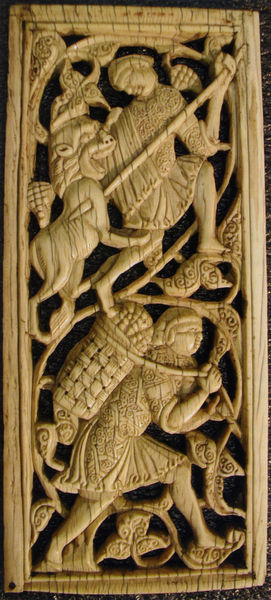
Titel: Elfenbeintafel, fatimidisch, aus Ägypten
Standort: Florenz
Institution: Museo Nazionale del Bargello
Schlagwörter: blätter, kampf, kämpfer, mann, wolf, wunde, menschen, bewegung, braun, holz, kleid, männer, rücken, schwarz, weiss, tier, beige, muster, ornament, rock, gesichter, rahmen, tragen, flach, gitter, gewänder, personen, blatt, pflanzen, locken, arbeit, affe, ranken, skulptur, trauben, beine, mähne, relief, bein, zwei, stab, arbeiten, ernte, kiepe, last, rückentrage, trage, rand, arbeiter, lanze, wein, detail, figurativ, floral, ornamente, verzierung, korb, plastik, platte, bauer, foto, eckig, orientalisch, rechteck, seil, schnitt, schwert, ritter, jagd, schnitzerei, ornamental, maserung, weintrauben, jäger, geflochten, verschlungen, maul, mittelalter, rechteckig, jagt, löwe, speer, töten, traube, rebe, filigran, hirte, träger, durchbrochen, drache, erstechen, geschnitzt, elfenbein, rebenernte, weinlese, abwehr, monster, tragekorb, lasten, jagdszene, skene, schnitzkunst, verteidigung, spieß, islamisch, mansch, verziehrungen, durchbohrt, elfenbeinschnitzerei, biest, halbrelief, schnizen, elefenbein, angreifer, bürde, tötung, aegypten, geschnitz, lastträger, löew, sherpa, durchbohren, hierachie, beinschnitzerei, elfenbeinschnitzer